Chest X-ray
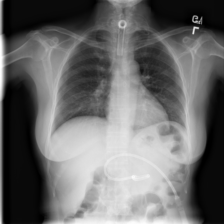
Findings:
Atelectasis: negative
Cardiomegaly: negative
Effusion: negative
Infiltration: negative
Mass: negative
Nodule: negative
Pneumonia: negative
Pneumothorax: negative
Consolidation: negative
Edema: negative
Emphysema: negative
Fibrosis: negative
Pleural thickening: negative
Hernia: negative